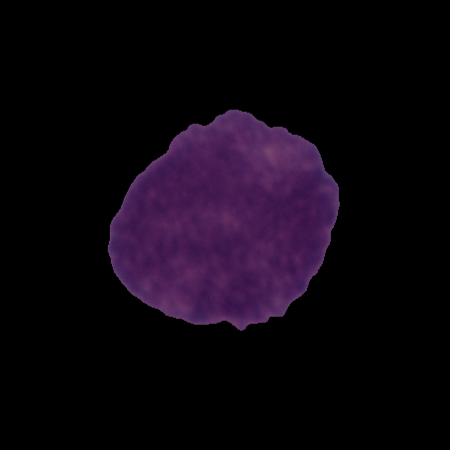
Label: cancer